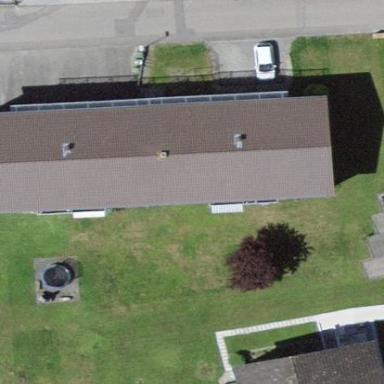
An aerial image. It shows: Residential building.